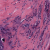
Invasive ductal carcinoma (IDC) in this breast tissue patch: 0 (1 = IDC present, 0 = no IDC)